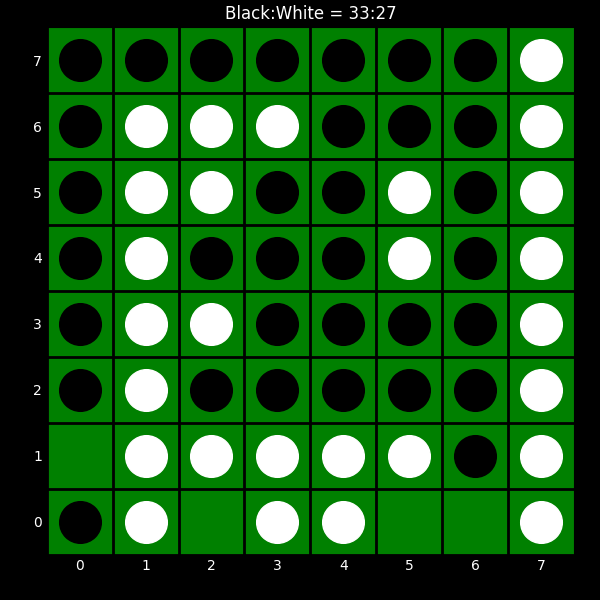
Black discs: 33
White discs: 27